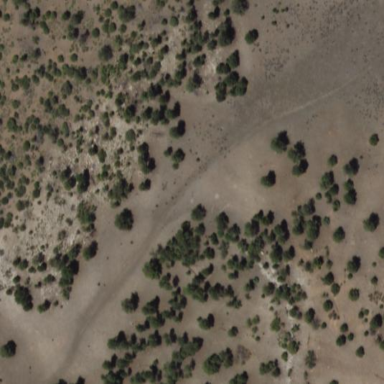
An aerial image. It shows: Patch of scrub vegetation.